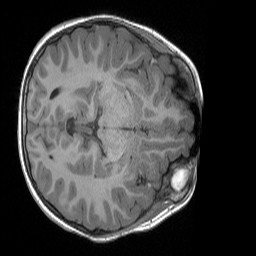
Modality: T1w
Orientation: axial
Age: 8
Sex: female
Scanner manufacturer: siemens
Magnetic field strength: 3 T
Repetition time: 1.65 s
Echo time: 0.00203 s